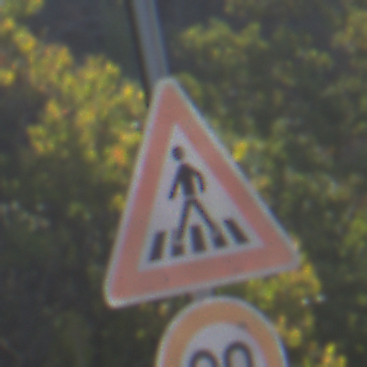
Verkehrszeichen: FussgaengerueberwegRechts
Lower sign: Geschwindigkeit30
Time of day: MorningAfternoon
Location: Outdoor (Nature)
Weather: Clear
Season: NotSpecified
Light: Natural